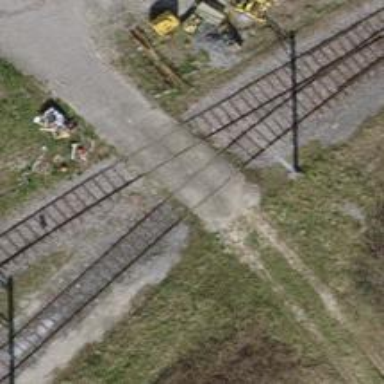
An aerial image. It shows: Level crossing along the railway.